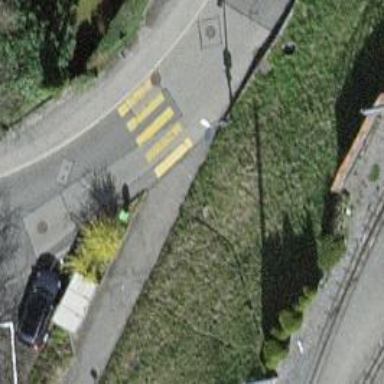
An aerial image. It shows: Marked zebra crossing on the road. The crossing is indicated by zebra markings.